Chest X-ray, AP view. Patient: 43 years old, sex F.
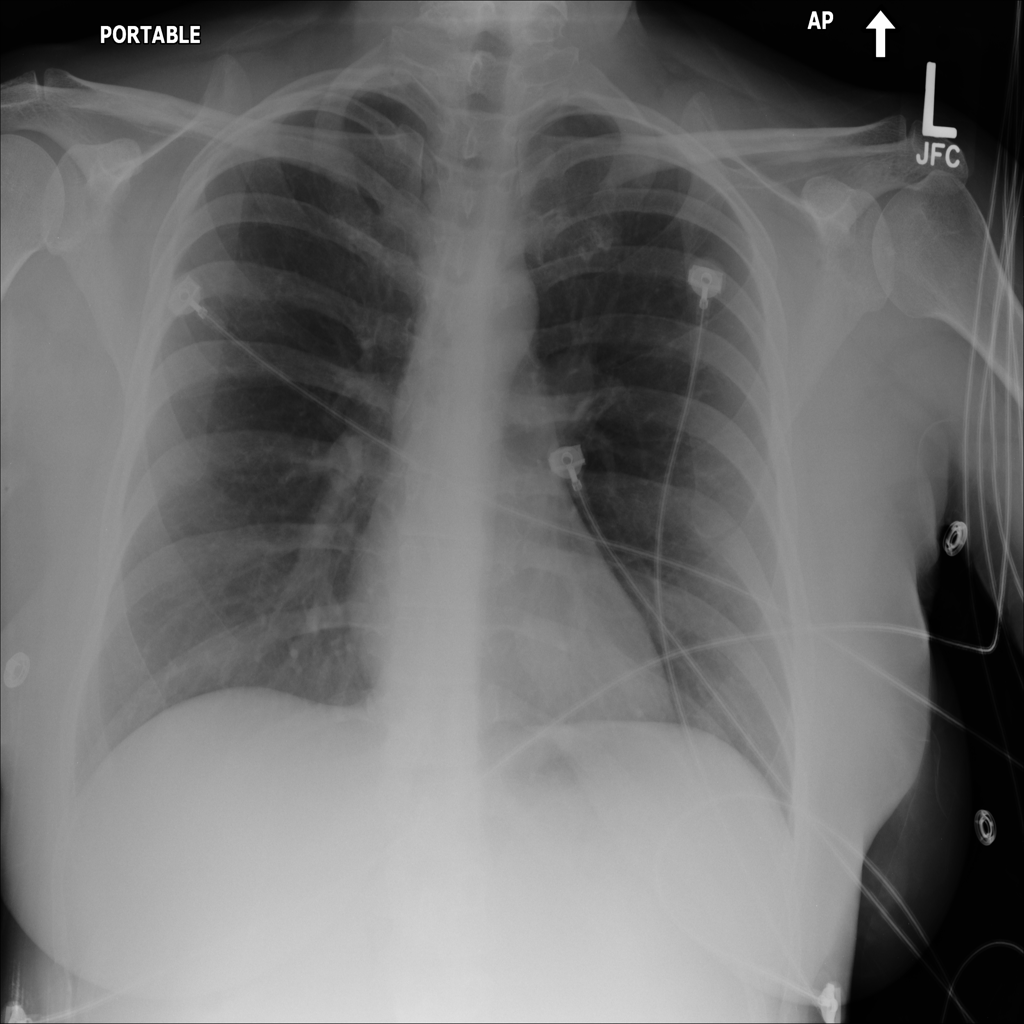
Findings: No Finding